Sex: F
Age: 62
Scanner: Sola
Primary tumour origin: Ca Ovarii
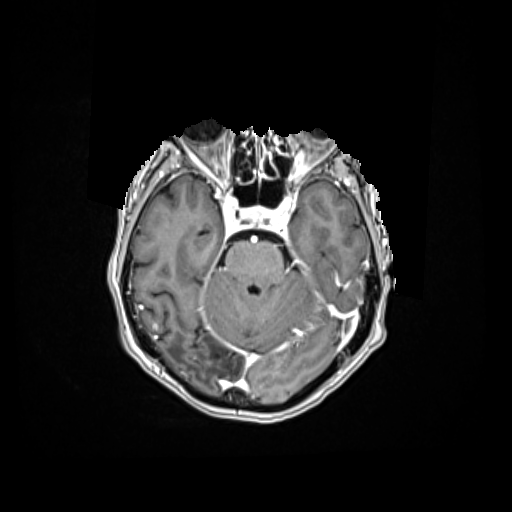
Segmented lesion volume (cc): 0.0686
Number of lesion components: 1